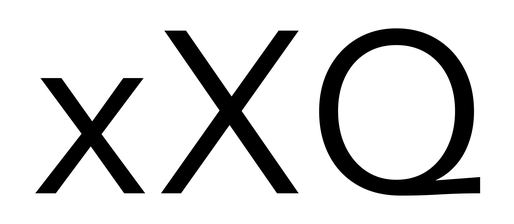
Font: InstrumentSans_Regular